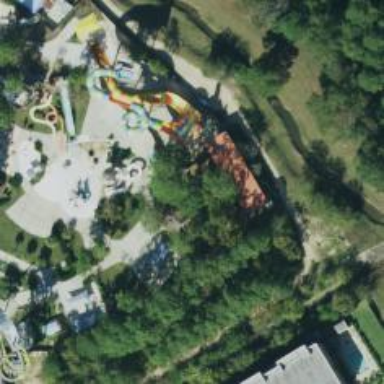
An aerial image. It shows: Water slide attraction.